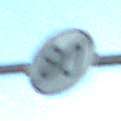
Verkehrszeichen: EndeGeschwindigkeit80
Umgebung: Outdoor, Nature
Tageszeit: SunriseSunset
Wetter: PartlyCloudy
Licht: Natural
Jahreszeit: NotSpecified
Kontrast: MediumContrast